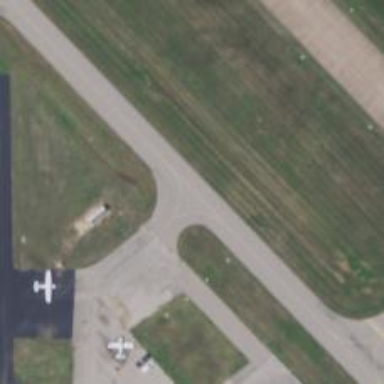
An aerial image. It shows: View of taxiway at the airport.